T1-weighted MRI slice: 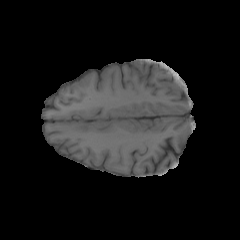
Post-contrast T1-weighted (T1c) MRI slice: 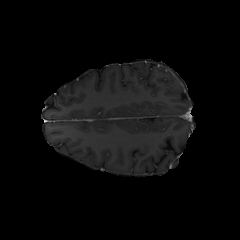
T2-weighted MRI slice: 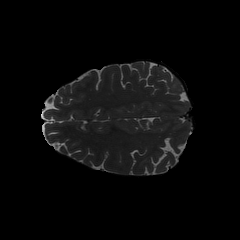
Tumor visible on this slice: yes